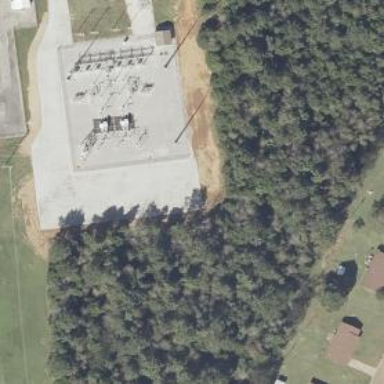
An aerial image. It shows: Distribution level power substation enclosed by fence.